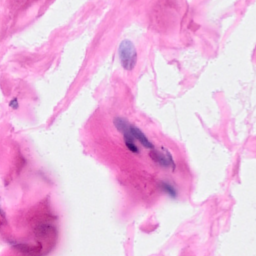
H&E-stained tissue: Breast